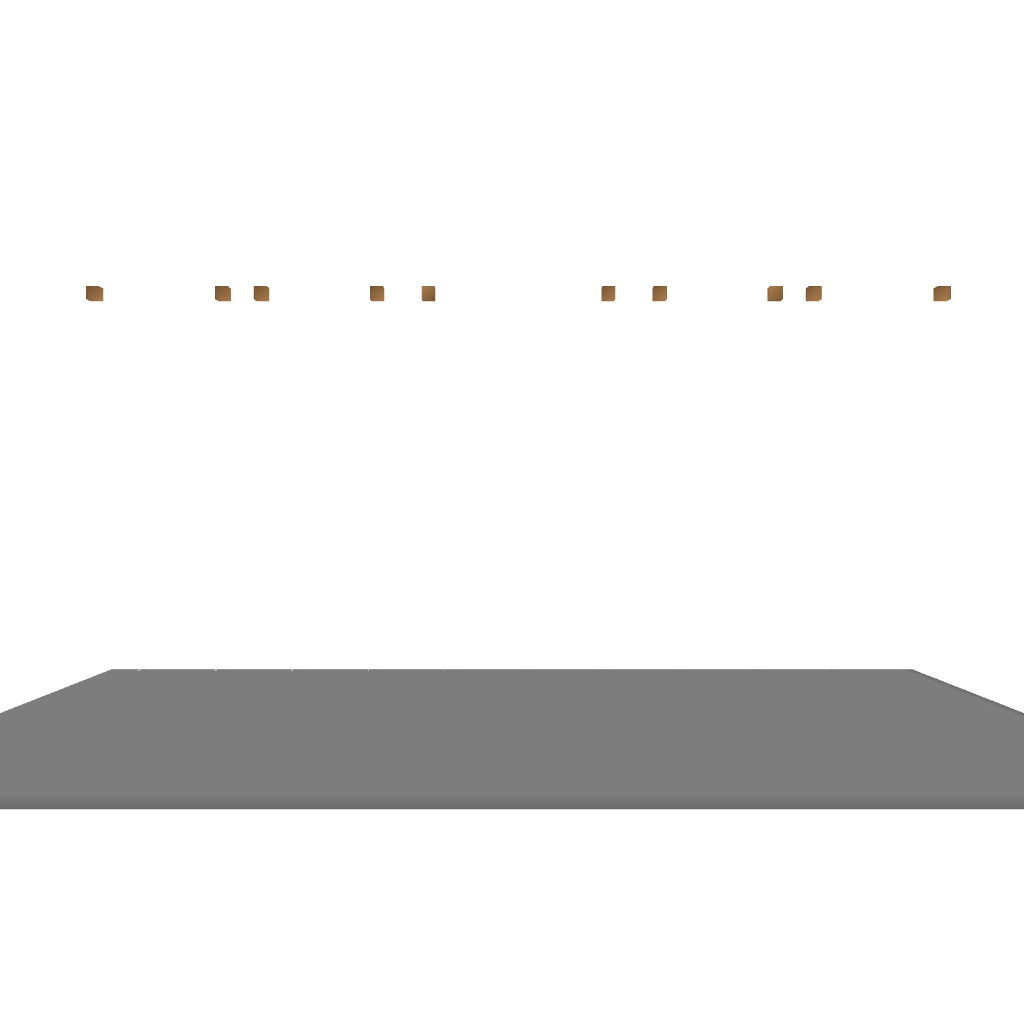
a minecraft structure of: Brandenburg Gate